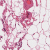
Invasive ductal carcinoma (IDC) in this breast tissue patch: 0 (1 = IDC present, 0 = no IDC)